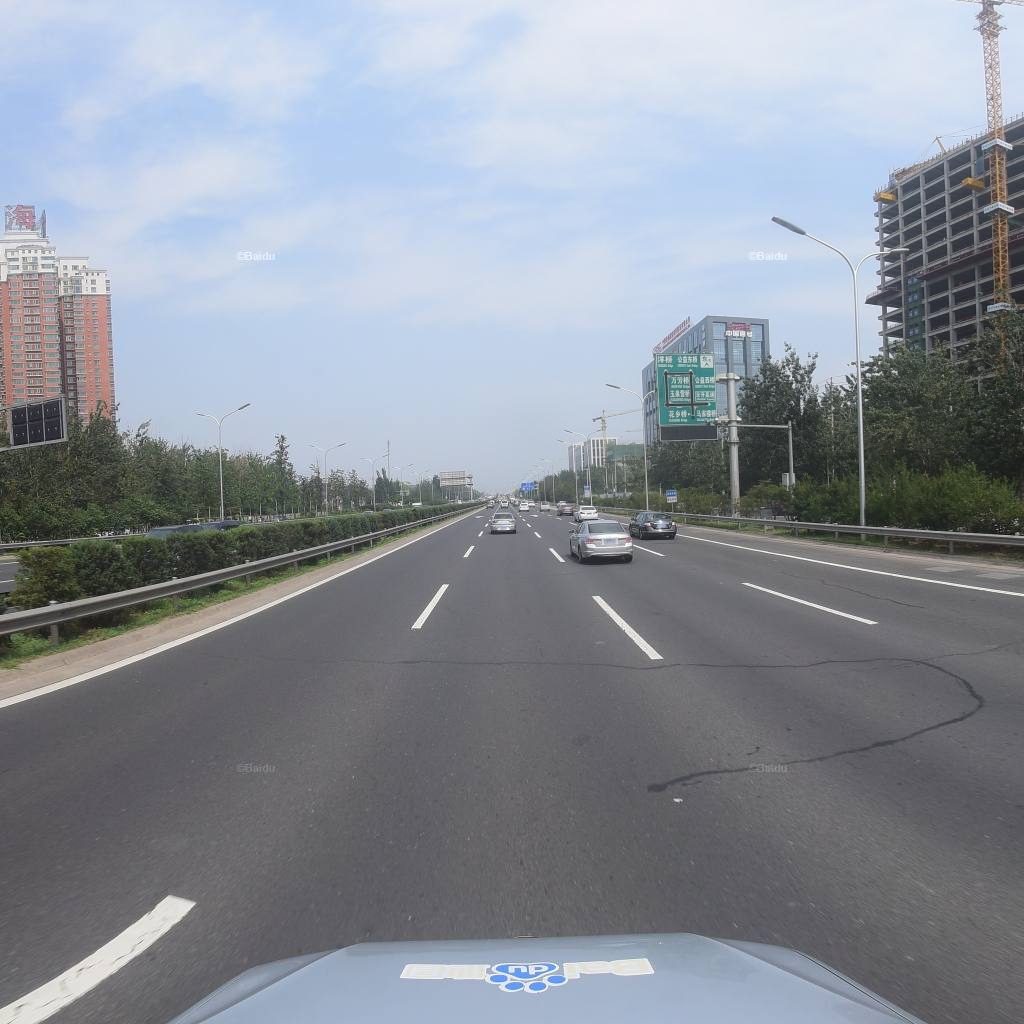
Region: Fengtai
Road damage annotations: transverse patch, transverse patch, longitudinal patch